Question: As a beginner, I usually use to prepare reports from "database", but now in my project, I need to show JTable data in a 's report and show the window by clicking a button.
can anyone help me please?
this is my jTable :|

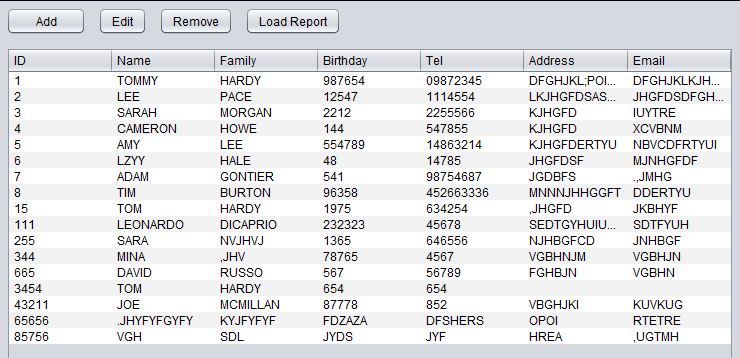
Answer: You can use <URL> interface. Consider the following snippet:
'''
TableModel model = new TableModelImp(); // TableModel implementation here
JTable table = new JTable(model);
...
Map params = new HashMap();
...
JRDataSource dataSource = new JRTableModelDataSource(table.getModel());
JasperPrint print = JasperFillManager.fillReport("pathToYourReport.jasper", params, dataSource);
JasperViewer.viewReport(print, true); // true == Exit on Close
'''
See more in this <URL> example.
See also:
- <URL>